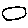
Label: circle